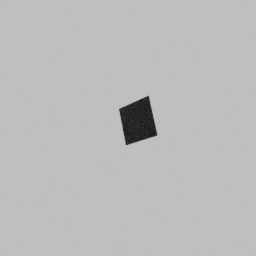
Label: architecture